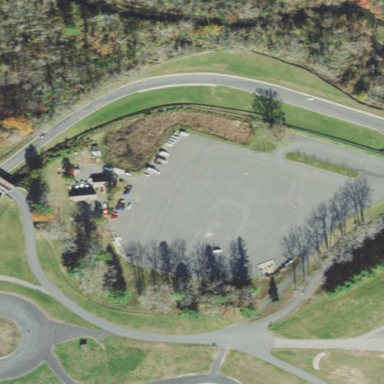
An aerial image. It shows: Parking area.